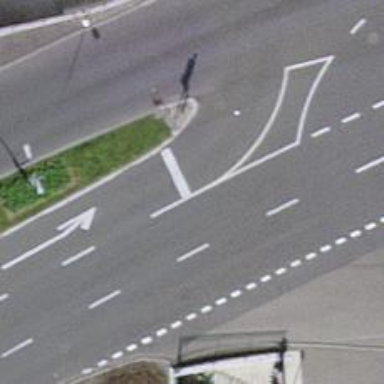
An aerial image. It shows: Road with traffic signals.